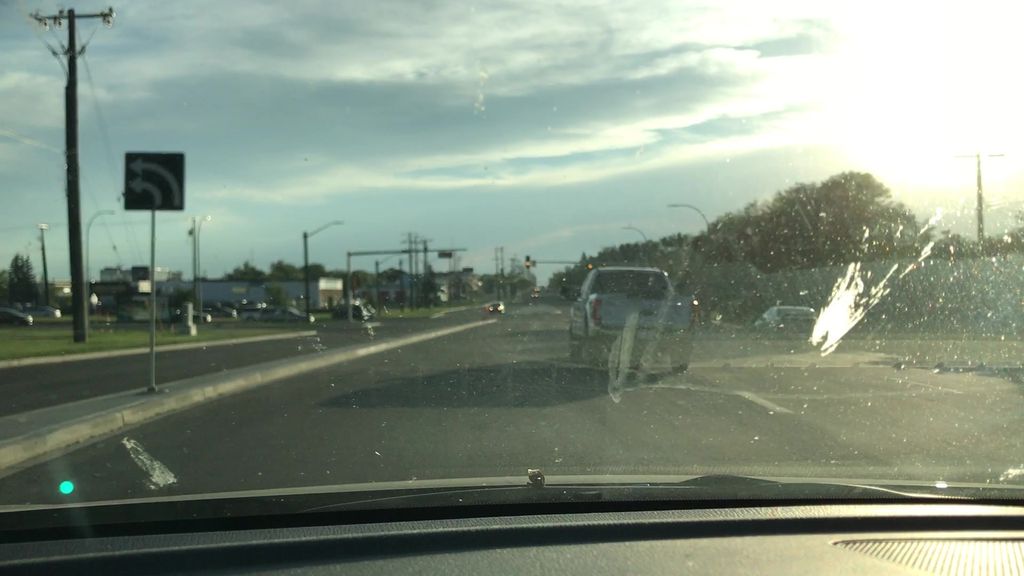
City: edmonton